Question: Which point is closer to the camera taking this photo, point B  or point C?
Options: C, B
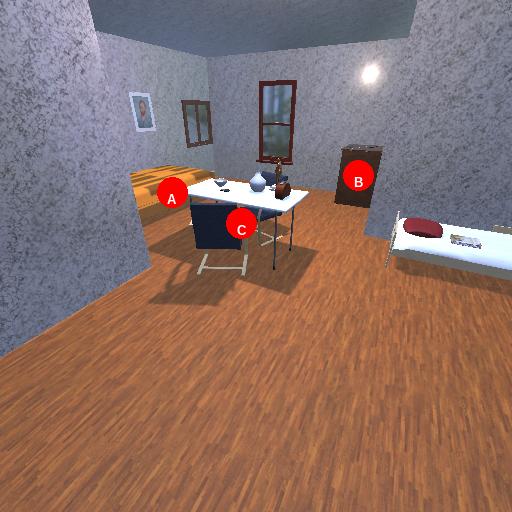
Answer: C